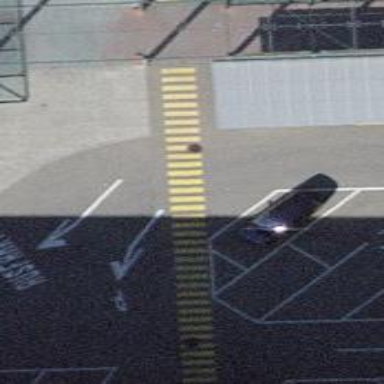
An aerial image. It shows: Uncontrolled zebra crossing on the road.